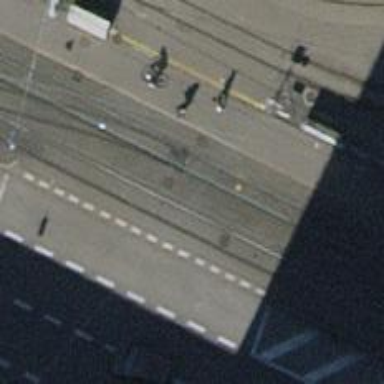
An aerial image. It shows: Railway switch.